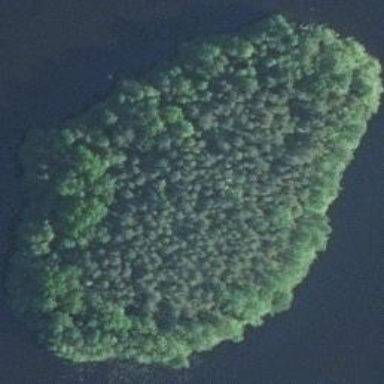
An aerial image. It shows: Islet.